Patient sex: F
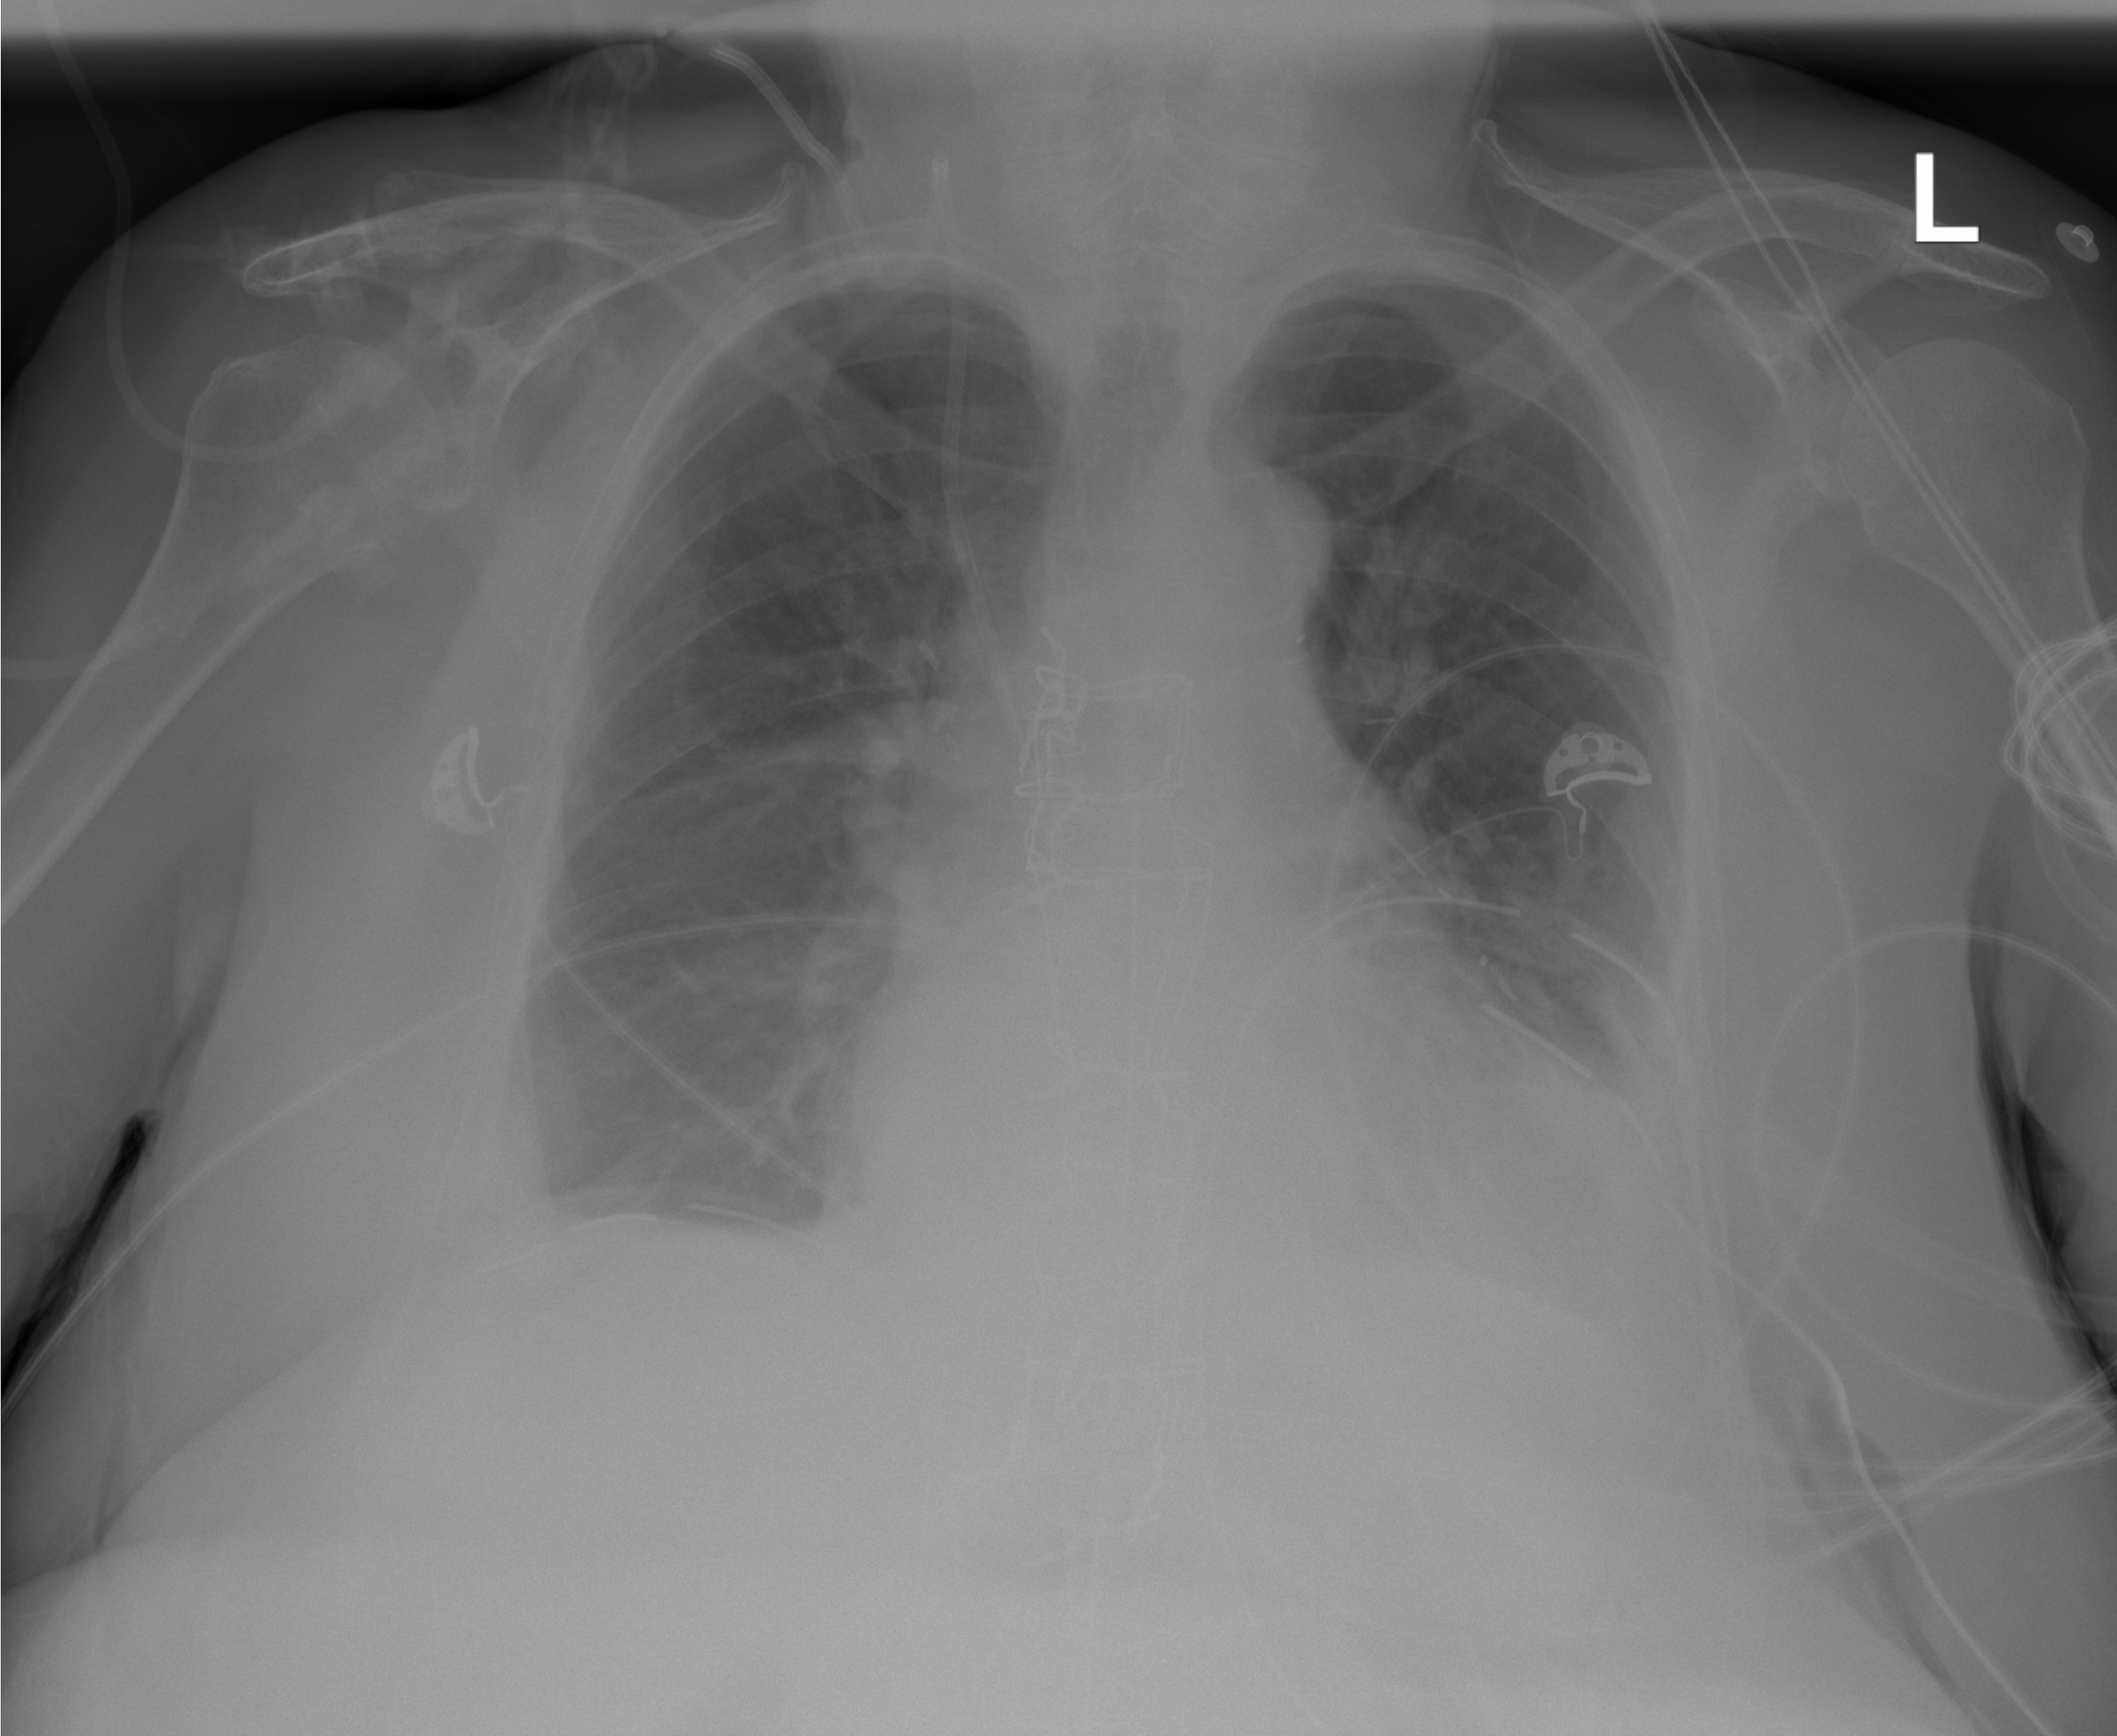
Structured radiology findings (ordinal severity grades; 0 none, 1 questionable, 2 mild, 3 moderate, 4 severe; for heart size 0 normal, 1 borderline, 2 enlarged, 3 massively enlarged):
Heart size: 1
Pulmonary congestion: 0
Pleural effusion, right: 1
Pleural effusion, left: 1
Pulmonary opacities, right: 0
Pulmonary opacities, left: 0
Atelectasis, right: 0
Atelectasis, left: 0